Interaction volume radius: 10 \u00c5
Interaction volume height: 45 \u00c5
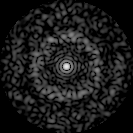
Disorder parameter: 0.8316